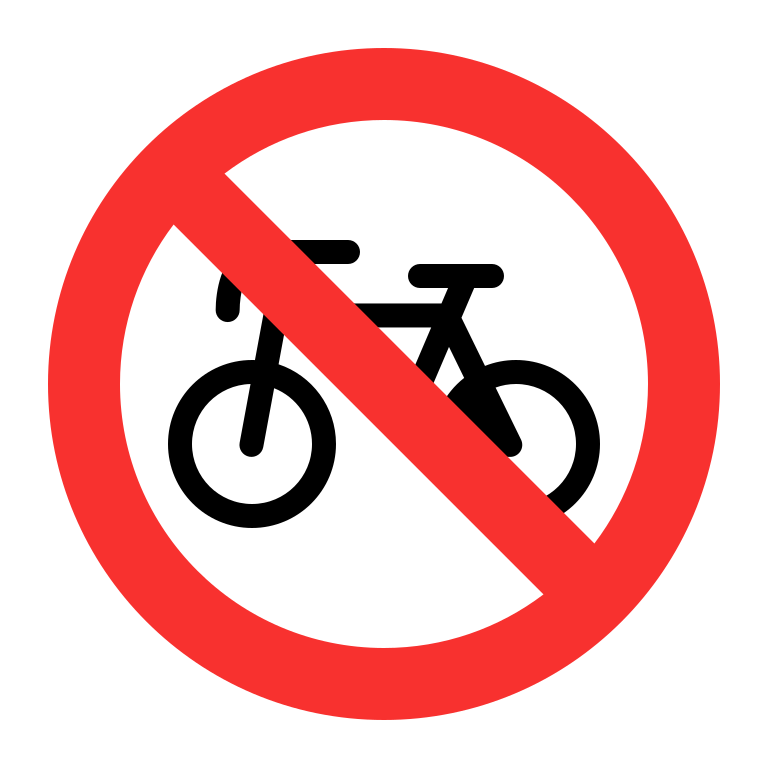
no bicycles flat